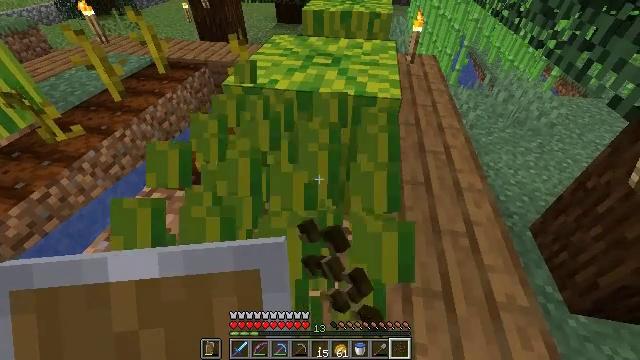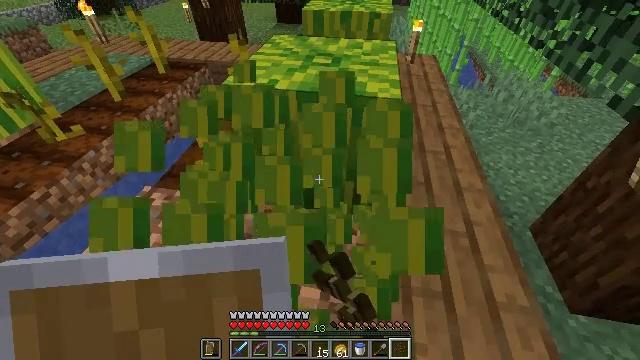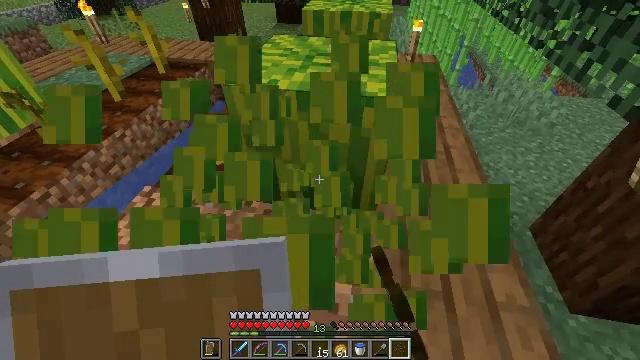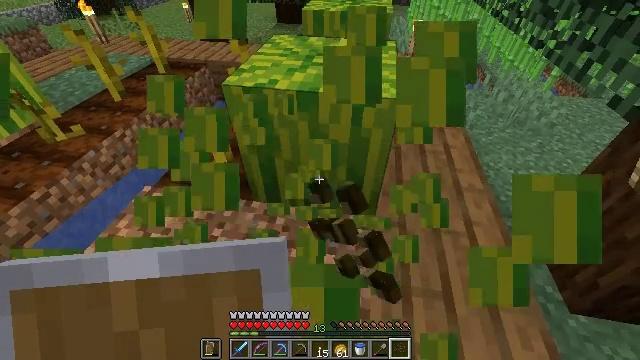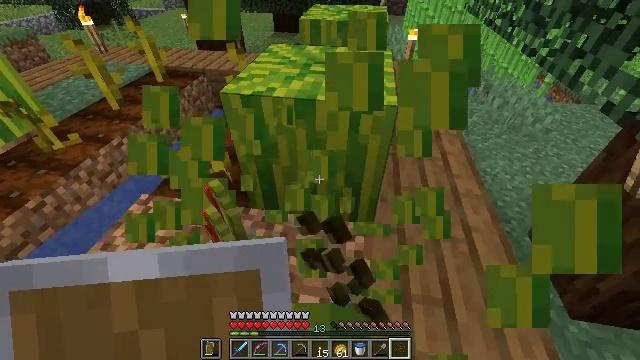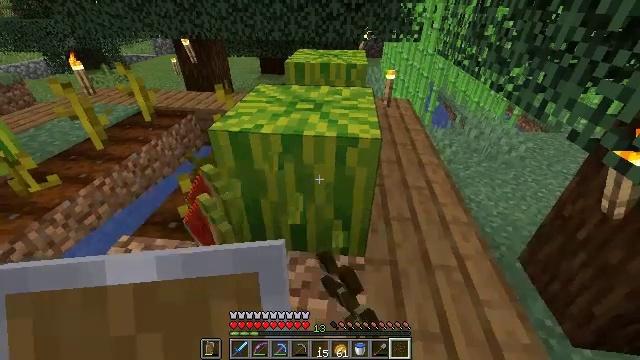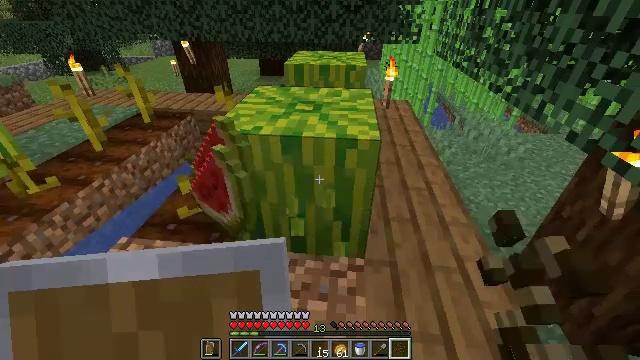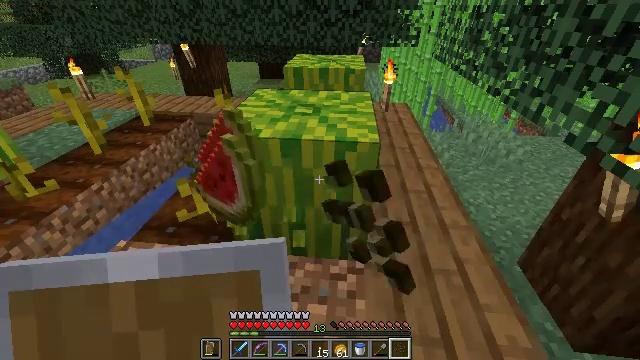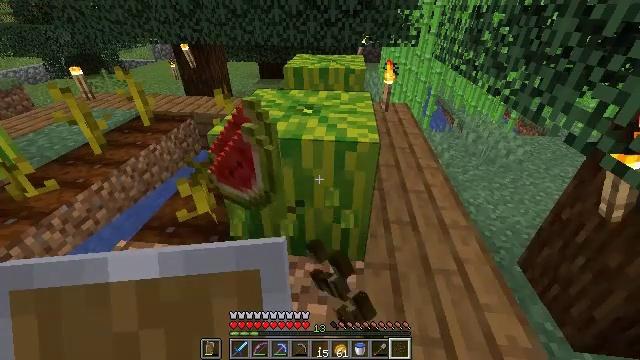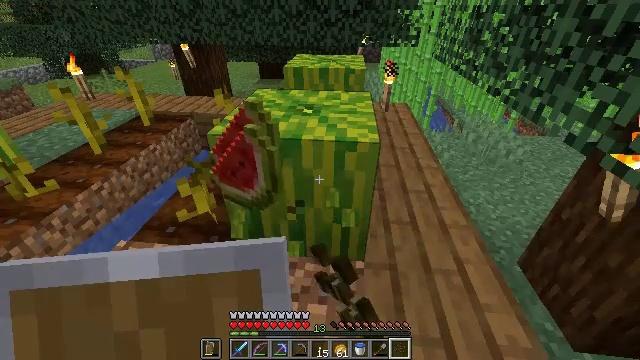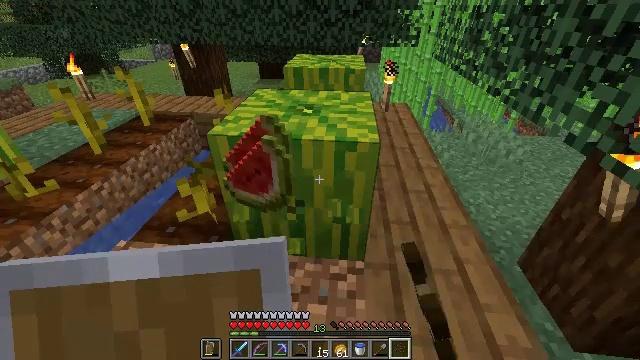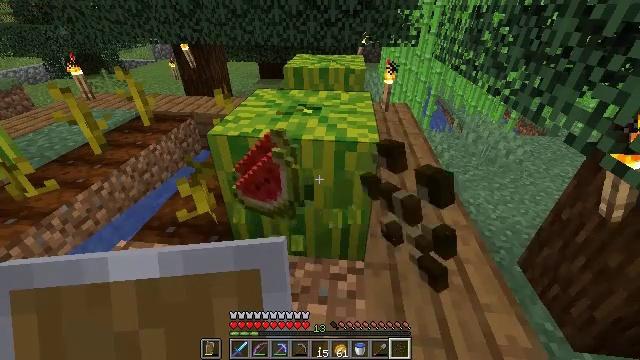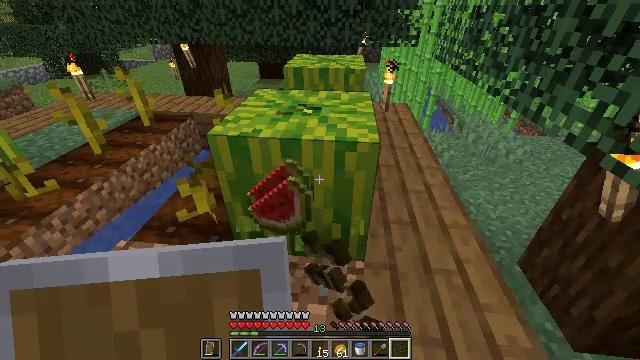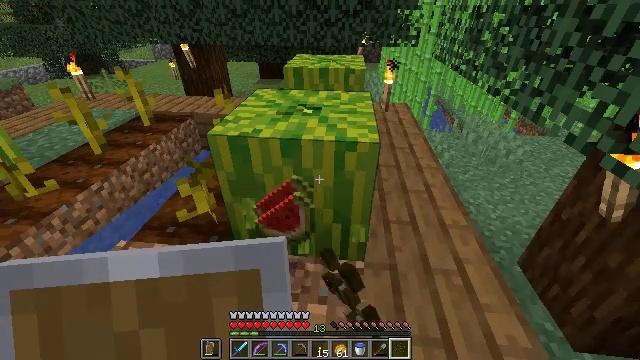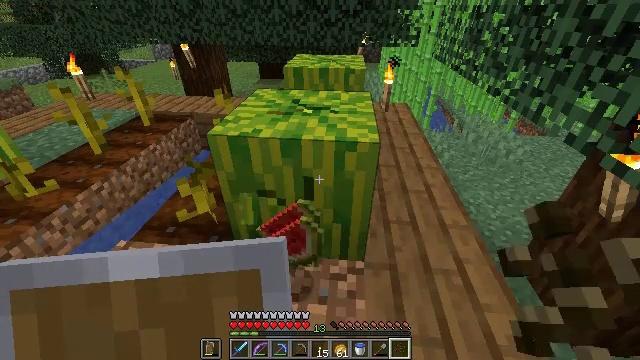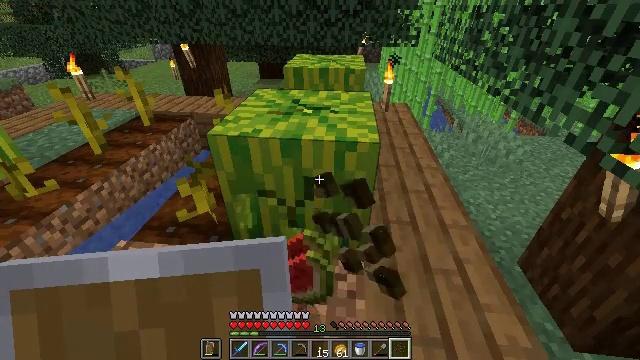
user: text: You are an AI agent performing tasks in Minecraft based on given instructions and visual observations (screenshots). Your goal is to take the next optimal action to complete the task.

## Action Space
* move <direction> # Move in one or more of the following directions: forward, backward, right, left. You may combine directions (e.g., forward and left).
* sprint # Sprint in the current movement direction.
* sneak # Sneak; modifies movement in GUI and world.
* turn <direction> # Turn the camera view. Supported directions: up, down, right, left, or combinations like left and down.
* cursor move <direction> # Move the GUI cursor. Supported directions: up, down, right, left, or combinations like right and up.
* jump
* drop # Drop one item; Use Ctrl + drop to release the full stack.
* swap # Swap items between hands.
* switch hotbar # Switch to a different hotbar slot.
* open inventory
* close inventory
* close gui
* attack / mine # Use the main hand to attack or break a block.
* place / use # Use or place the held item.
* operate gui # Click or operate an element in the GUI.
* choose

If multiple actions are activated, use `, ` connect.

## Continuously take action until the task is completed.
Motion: motion action
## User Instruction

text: Break the melon to get slices.
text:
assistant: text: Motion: attack / mine
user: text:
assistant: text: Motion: attack / mine
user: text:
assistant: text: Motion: attack / mine
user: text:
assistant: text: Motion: turn up, attack / mine
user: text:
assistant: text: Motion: turn right and up, attack / mine
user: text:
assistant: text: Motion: attack / mine
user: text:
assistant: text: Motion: attack / mine
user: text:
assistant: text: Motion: attack / mine
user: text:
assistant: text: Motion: attack / mine
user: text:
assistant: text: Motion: attack / mine
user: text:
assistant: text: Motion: attack / mine
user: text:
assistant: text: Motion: attack / mine
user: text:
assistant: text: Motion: attack / mine
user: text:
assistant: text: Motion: attack / mine
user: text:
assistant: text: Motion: attack / mine
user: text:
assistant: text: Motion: attack / mine
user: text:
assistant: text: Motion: attack / mine
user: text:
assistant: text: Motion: attack / mine
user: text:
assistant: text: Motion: attack / mine
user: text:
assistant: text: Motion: attack / mine
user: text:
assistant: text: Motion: attack / mine
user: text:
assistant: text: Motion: attack / mine
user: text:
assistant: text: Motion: attack / mine
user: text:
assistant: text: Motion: attack / mine
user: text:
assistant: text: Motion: attack / mine
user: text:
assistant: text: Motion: attack / mine
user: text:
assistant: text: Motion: attack / mine
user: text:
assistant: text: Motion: attack / mine
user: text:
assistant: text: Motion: attack / mine
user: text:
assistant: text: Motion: attack / mine